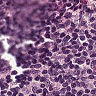
Metastatic tissue present: no